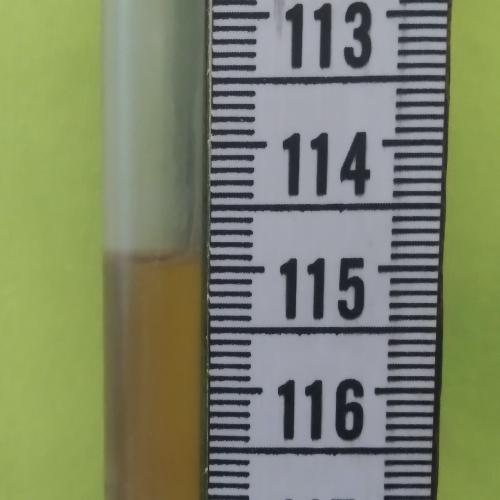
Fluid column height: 114.9 cm